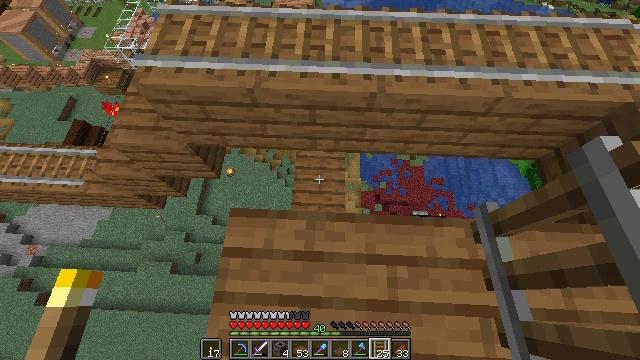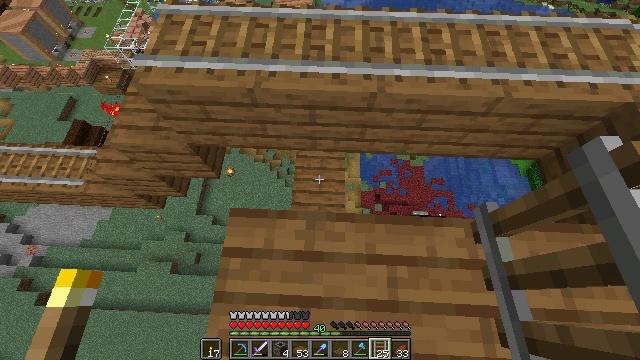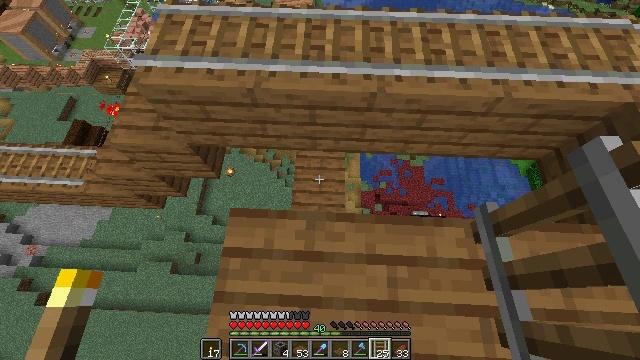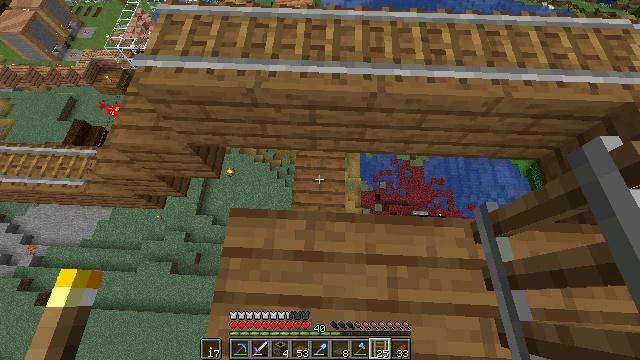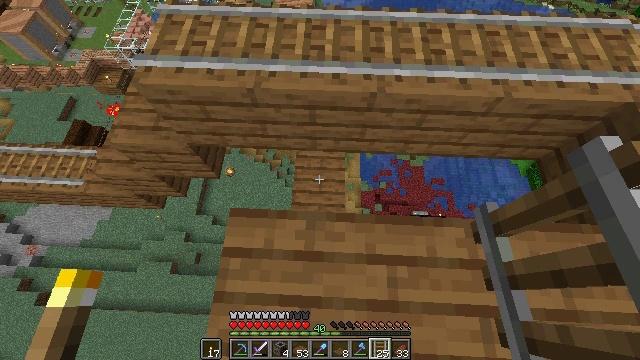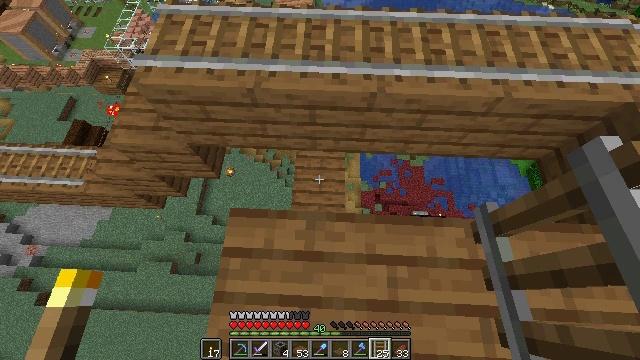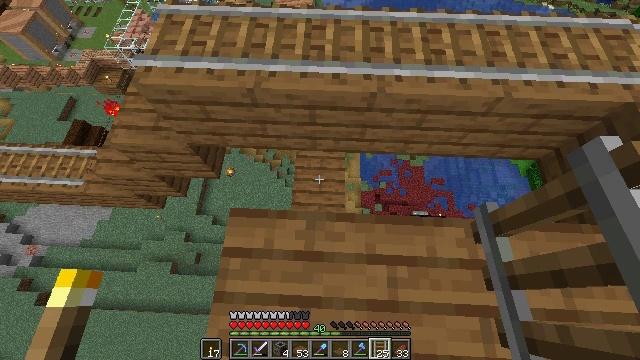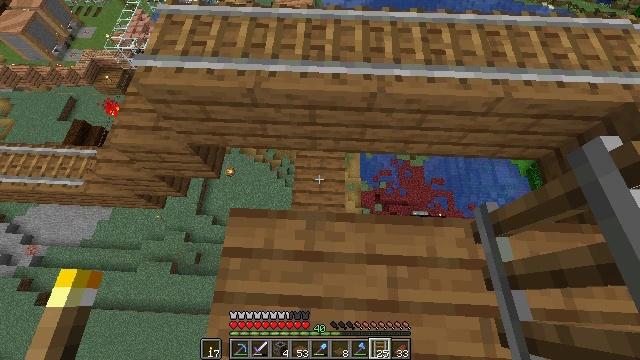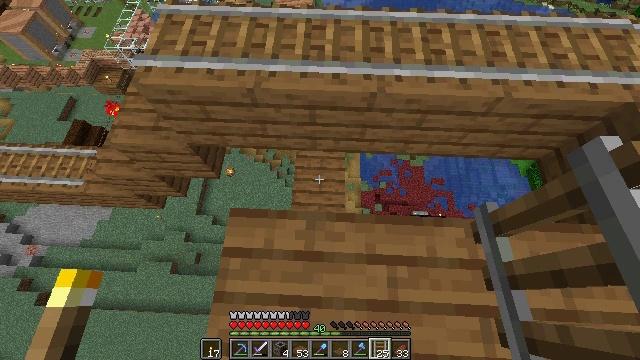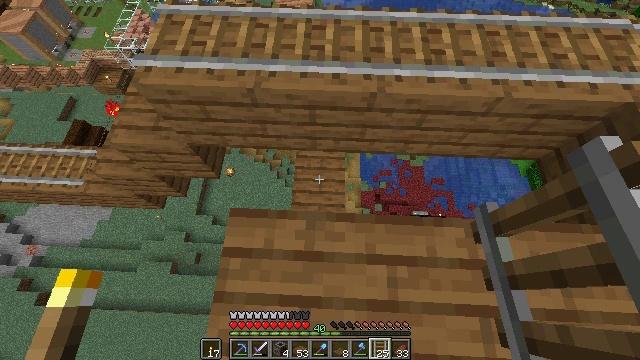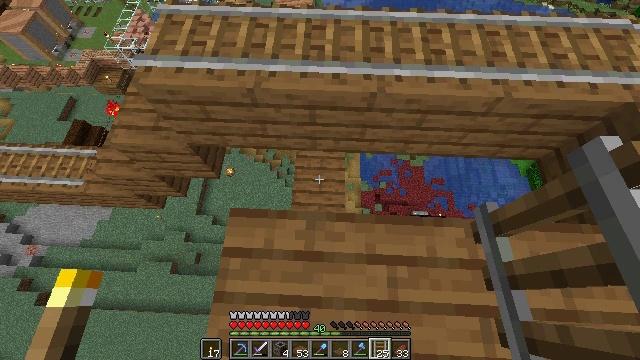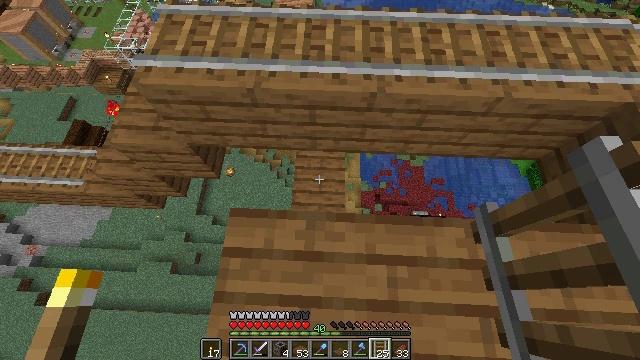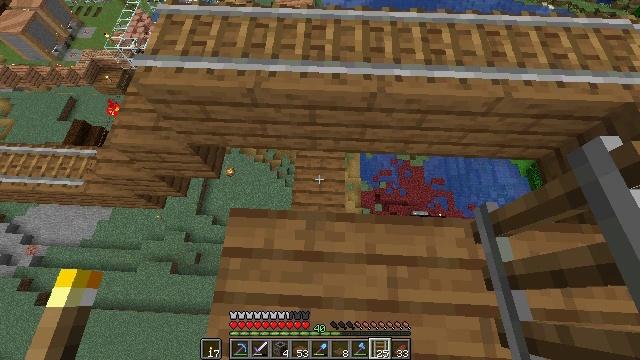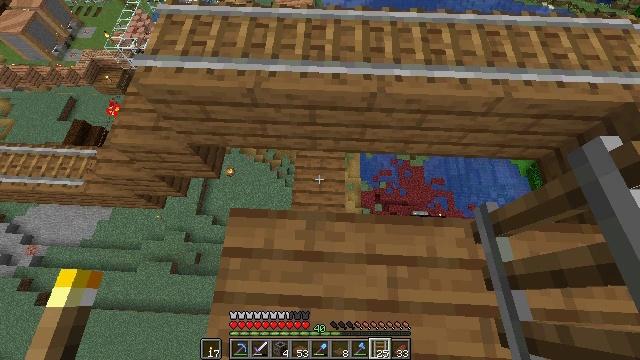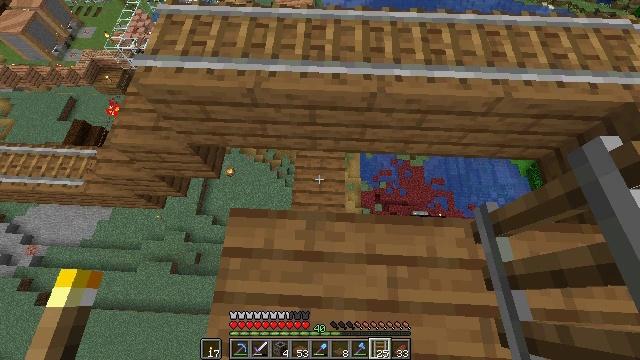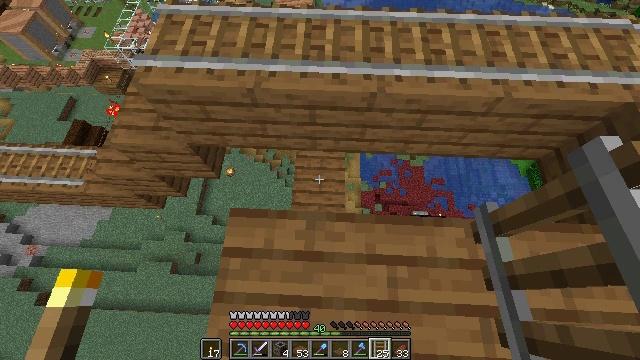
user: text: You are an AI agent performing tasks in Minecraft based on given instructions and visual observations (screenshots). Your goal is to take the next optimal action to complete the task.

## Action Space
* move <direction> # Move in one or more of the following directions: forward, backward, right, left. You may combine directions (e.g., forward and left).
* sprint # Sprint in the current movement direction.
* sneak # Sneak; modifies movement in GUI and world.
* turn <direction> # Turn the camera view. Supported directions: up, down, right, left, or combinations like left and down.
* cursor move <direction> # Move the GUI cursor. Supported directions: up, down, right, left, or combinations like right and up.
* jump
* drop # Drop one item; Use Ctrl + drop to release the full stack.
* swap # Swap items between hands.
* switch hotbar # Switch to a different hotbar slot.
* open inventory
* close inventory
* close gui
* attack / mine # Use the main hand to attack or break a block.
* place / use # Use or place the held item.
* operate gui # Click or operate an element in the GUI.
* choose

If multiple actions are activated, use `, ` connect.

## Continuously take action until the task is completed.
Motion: motion action
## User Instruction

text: Put the ingredients together and craft a rabbit stew.
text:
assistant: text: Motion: no_op
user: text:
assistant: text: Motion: no_op
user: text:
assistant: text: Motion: no_op
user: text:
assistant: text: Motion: no_op
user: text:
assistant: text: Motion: no_op
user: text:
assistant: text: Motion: no_op
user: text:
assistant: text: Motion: no_op
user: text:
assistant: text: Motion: no_op
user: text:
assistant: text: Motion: no_op
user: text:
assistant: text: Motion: no_op
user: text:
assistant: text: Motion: no_op
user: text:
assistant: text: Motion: no_op
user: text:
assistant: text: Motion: no_op
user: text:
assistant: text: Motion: no_op
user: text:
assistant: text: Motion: no_op
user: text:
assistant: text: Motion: no_op
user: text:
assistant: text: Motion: no_op
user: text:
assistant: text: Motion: no_op
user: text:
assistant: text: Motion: no_op
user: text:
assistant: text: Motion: no_op
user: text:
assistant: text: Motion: no_op
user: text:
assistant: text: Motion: no_op
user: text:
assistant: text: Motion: no_op
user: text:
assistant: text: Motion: no_op
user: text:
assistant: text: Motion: no_op
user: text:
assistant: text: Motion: no_op
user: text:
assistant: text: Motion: no_op
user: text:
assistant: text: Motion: no_op
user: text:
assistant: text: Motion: no_op
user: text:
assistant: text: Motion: no_op